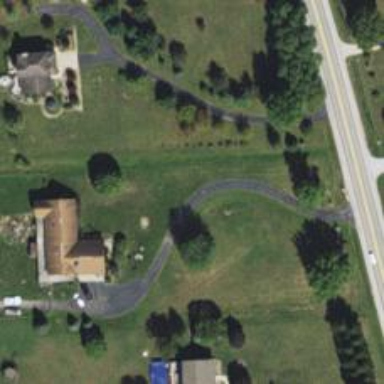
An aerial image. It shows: Driveway.